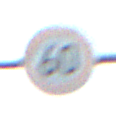
Verkehrszeichen: Geschwindigkeit60
Umgebung: Outdoor, Suburban
Tageszeit: Midday
Wetter: Overcast
Licht: Natural
Jahreszeit: NotSpecified
Kontrast: LowContrast